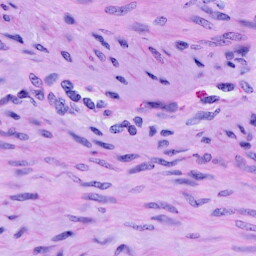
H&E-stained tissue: Cervix